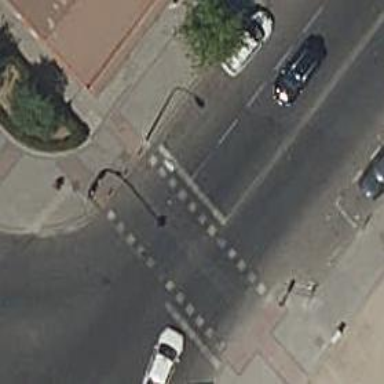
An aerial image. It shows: Zebra crossing with traffic signals. The crossing is marked by traffic lights.